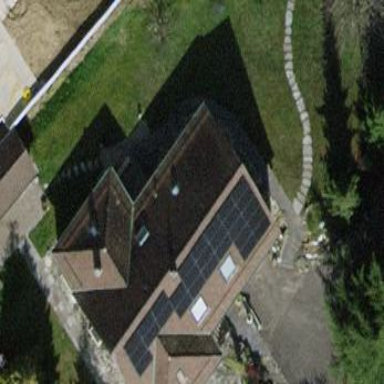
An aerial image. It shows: Solar photovoltaic panel generator placed on the roof.